Field crop: maize
Growth stage: 2
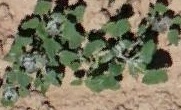
Species: chenopodium